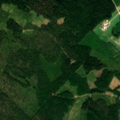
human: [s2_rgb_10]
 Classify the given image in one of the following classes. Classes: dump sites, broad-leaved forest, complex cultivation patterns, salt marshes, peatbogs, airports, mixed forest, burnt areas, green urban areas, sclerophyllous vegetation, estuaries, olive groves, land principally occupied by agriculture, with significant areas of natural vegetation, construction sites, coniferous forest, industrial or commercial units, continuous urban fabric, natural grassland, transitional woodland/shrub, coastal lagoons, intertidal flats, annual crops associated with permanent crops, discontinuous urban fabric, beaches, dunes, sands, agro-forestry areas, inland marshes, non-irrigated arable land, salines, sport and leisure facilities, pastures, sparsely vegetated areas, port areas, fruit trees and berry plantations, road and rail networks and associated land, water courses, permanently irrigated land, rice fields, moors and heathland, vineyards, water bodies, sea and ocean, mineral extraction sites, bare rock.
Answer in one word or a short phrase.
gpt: non-irrigated arable land, land principally occupied by agriculture, with significant areas of natural vegetation, coniferous forest, mixed forest, transitional woodland/shrub